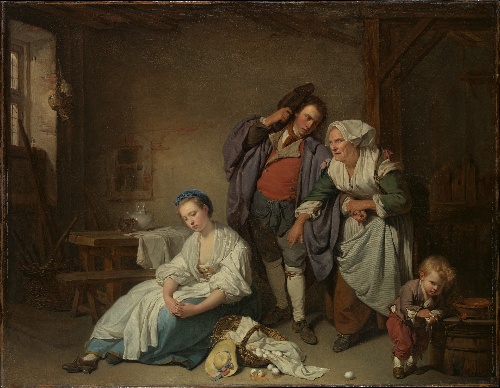
Title: Broken Eggs
Artist: Jean-Baptiste Greuze
Artist bio: French, Tournus 1725–1805 Paris
Date: 1756
Object type: Painting
Classification: Paintings
Medium: Oil on canvas
Dimensions: 28 3/4 x 37 in. (73 x 94 cm)
Department: European Paintings
Credit line: Bequest of William K. Vanderbilt, 1920
Accession year: 1920
Repository: Metropolitan Museum of Art, New York, NY
Tags: Interiors|Children|Men|Women|Eggs